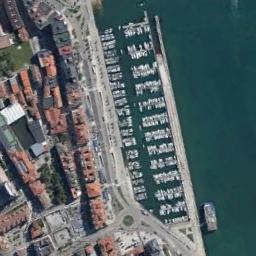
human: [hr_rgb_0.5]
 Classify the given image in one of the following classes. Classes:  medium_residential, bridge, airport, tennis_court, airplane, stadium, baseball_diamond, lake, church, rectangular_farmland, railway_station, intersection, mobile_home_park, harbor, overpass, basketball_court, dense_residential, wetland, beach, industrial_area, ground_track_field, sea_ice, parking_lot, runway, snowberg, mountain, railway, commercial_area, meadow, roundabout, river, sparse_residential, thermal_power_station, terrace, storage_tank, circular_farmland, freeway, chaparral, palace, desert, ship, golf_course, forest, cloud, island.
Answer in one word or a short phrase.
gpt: harbor